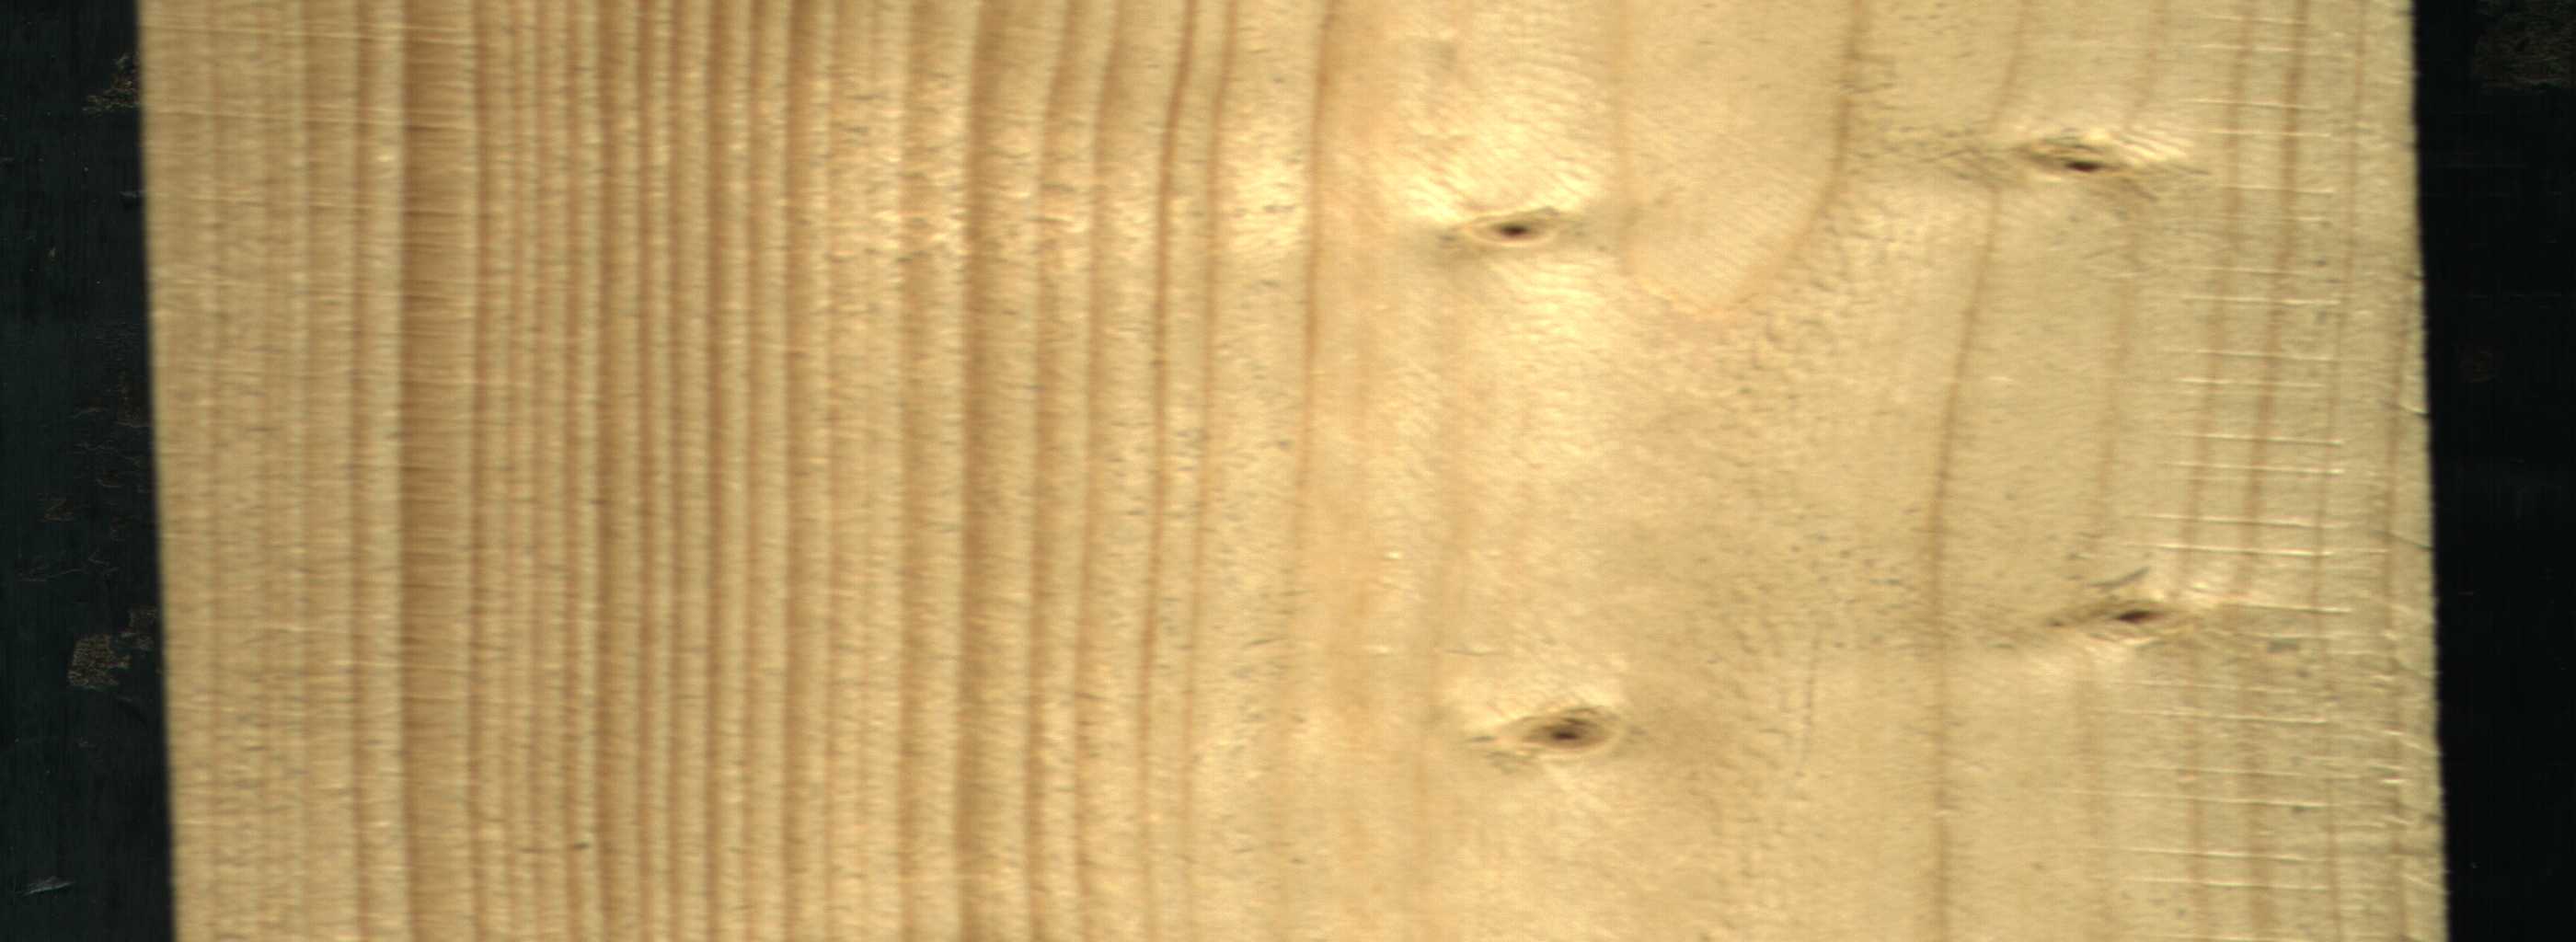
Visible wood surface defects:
Live_Knot
Live_Knot
Live_Knot
Live_Knot